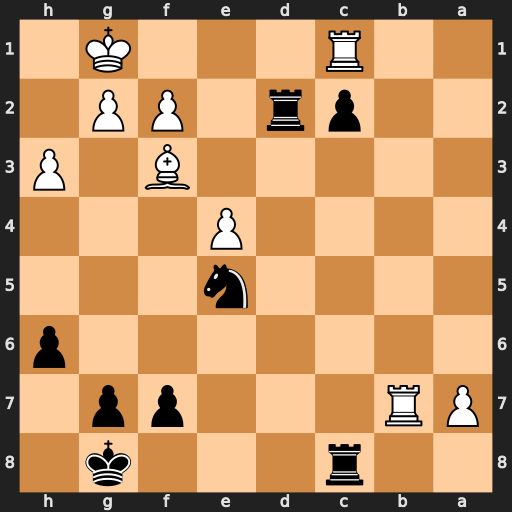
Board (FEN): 2r3k1/PR3pp1/7p/4n3/4P3/5B1P/2pr1PP1/2R3K1
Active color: b
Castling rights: -
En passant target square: -
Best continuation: Nxf3+ gxf3 Rd1+ Kg2 Rxc1 Rb8 Rg1+ Kxg1 c1=Q+